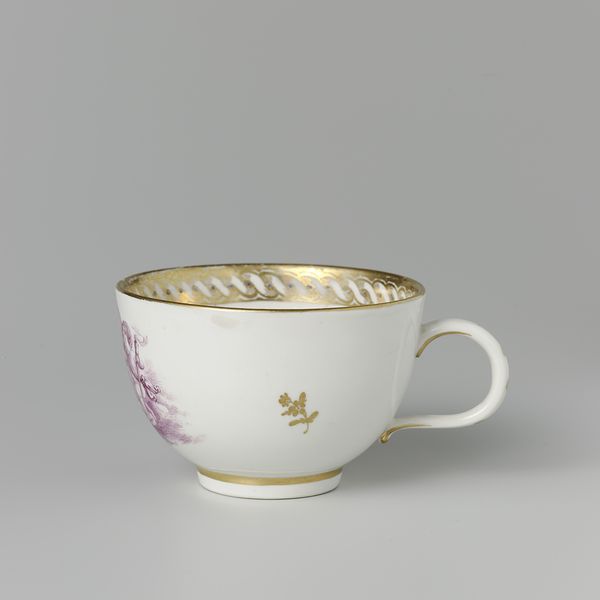
Titel: Theekop, beschilderd met putti zwevend op wolken
Künstler: Ansbach
Standort: Amsterdam
Institution: Rijksmuseum
Schlagwörter: porcelaine, faience, tasse, céramique, dorures, fine, ltasse, fine art